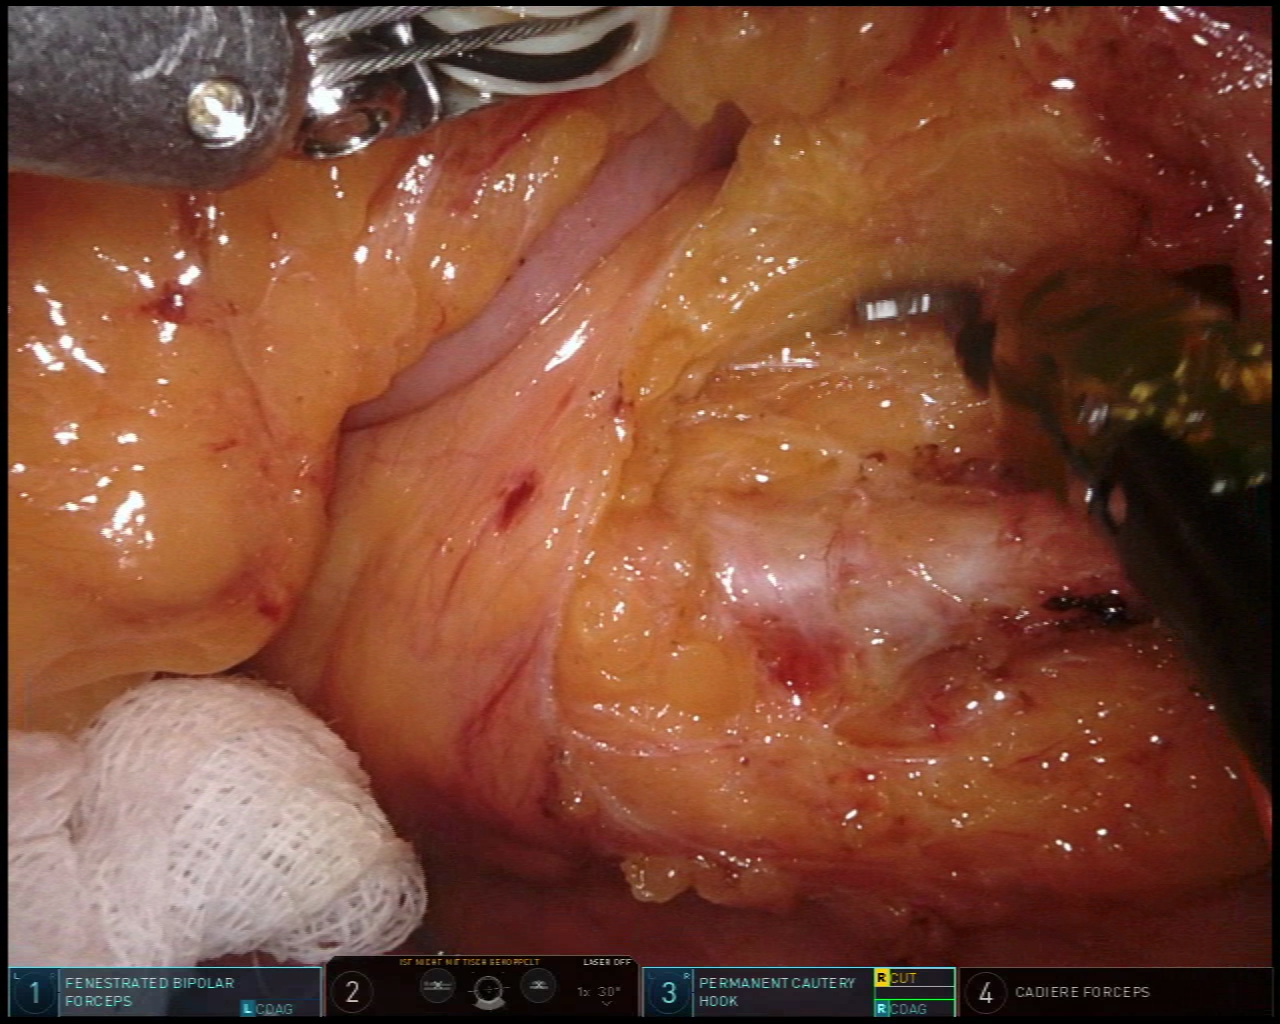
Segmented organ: inferior_mesenteric_artery
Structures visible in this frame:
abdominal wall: no
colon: no
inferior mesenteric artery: yes
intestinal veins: no
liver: no
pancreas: no
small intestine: yes
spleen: no
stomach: no
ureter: no
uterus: no
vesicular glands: no